The image is a wavelet scalogram (time versus scale/frequency) of a rolling-element bearing's vibration signal. Classify the bearing condition as one of: normal, inner_race, outer_race, ball.
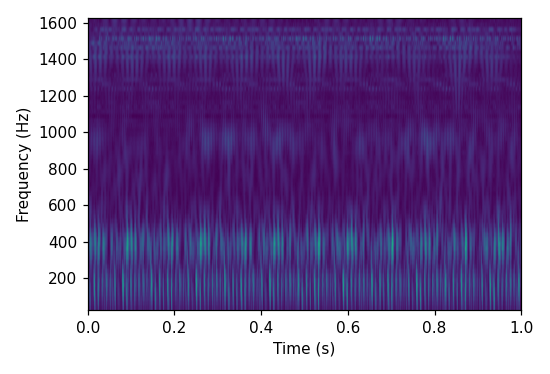
Answer: outer_race